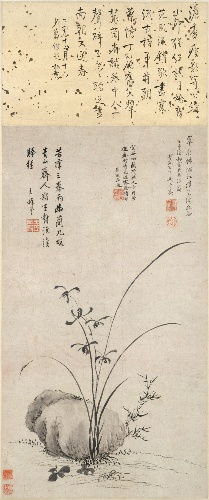
Title: 明  傳馬守真  蘭石圖  軸|Orchid and Rock
Artist: Ma Shouzhen
Artist bio: Chinese, 1548–1604
Date: dated 1572
Object type: Hanging scroll
Classification: Paintings
Medium: Hanging scroll; ink on paper
Culture: China
Period: Ming dynasty (1368–1644)
Dimensions: Image: 20 3/4 x 11 1/2 in. (52.7 x 29.2 cm)
Image (with inscription): 27 5/8 x 11 1/2 in. (70.2 x 29.2 cm)
Overall with mounting: 81 1/2 x 18 3/4 in. (207 x 47.6 cm)
Overall with knobs: 81 1/2 x 23 in. (207 x 58.4 cm)
Department: Asian Art
Credit line: Edward Elliott Family Collection, Purchase, The Dillon Fund Gift, 1982
Accession year: 1982
Repository: Metropolitan Museum of Art, New York, NY
Tags: Orchids